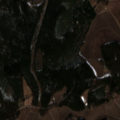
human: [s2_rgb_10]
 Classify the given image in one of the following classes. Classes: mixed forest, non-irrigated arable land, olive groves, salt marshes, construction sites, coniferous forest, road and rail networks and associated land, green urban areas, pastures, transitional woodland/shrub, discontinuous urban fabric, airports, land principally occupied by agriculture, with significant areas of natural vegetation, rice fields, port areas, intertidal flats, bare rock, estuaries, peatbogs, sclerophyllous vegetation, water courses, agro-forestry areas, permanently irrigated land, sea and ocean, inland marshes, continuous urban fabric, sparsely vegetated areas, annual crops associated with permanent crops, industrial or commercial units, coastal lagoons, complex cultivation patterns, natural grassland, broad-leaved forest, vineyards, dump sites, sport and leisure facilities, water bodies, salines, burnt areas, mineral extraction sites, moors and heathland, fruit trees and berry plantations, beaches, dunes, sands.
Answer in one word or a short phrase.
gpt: non-irrigated arable land, coniferous forest, mixed forest